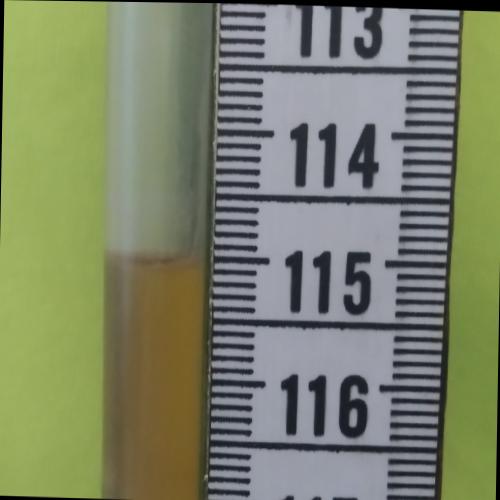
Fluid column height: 115.0 cm